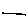
Label: line